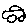
Label: car